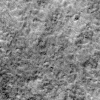
Atmospheric dust classification: not_dusty